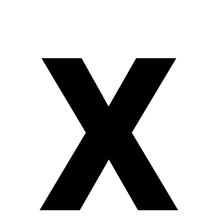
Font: Roboto_SemiBold